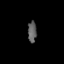
Tissue: skin
Cell type: Epithelial cells
Senescence score: 0.1641
Nuclear area (px): 180
Mean DAPI intensity: 93.1